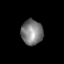
Tissue: prostate
Cell type: Fibroblasts
Senescence score: 0.8375
Nuclear area (px): 533
Mean DAPI intensity: 125.017